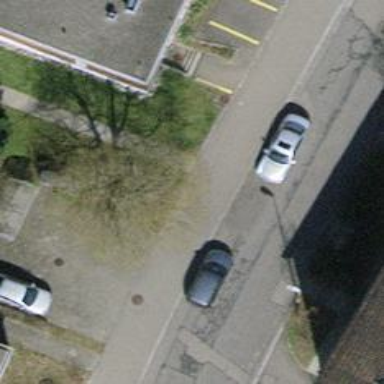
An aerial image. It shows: Sidewalk along the footway.